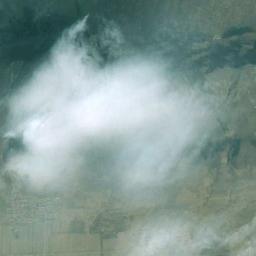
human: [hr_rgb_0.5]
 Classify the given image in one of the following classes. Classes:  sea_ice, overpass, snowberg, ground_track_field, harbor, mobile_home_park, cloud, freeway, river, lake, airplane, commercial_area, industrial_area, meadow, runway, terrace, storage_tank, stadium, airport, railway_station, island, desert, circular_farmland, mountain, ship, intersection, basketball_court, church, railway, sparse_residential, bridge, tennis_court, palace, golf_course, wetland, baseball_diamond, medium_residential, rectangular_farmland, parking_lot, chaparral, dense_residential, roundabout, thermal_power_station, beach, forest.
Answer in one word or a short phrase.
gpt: cloud